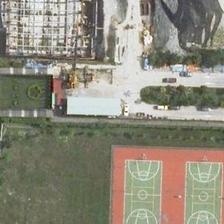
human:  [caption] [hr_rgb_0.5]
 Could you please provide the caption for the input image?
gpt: two basketball fields surrounded by green meadows are next to a road .

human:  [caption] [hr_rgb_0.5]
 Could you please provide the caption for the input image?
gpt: two basketball fields are near to several buildings .

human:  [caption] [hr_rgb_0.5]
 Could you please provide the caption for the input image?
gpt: two basketball fields are next to a road .

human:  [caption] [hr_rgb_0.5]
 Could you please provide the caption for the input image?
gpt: two the basketball courts near the buildings are eye-catching for their bright colours .

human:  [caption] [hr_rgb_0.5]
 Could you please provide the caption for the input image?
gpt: two basketball fields surrounded by green meadows are next to a road .